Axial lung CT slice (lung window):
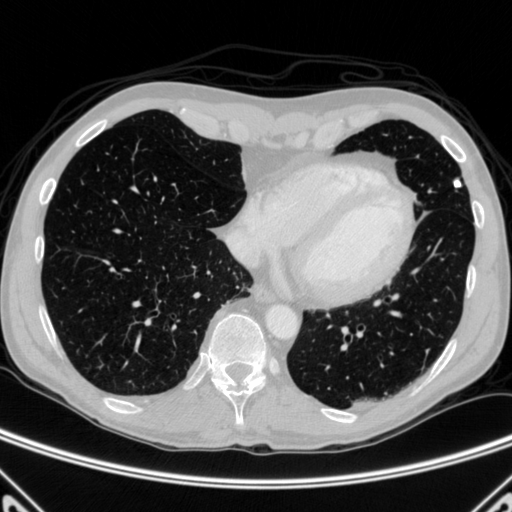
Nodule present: yes
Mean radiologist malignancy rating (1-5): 1